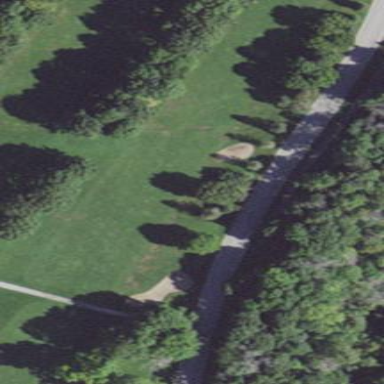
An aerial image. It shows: Golf fairway in the image.